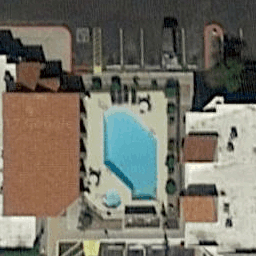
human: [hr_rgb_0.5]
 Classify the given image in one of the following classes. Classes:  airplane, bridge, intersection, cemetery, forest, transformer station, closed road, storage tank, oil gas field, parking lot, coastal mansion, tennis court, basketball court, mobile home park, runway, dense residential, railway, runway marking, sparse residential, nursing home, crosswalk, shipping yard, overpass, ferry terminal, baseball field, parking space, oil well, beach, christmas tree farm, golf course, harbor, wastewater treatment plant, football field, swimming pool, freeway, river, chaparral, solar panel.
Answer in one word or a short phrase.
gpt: swimming pool